Interaction volume radius: 5 \u00c5
Interaction volume height: 25 \u00c5
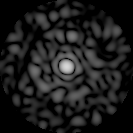
Disorder parameter: 0.8634